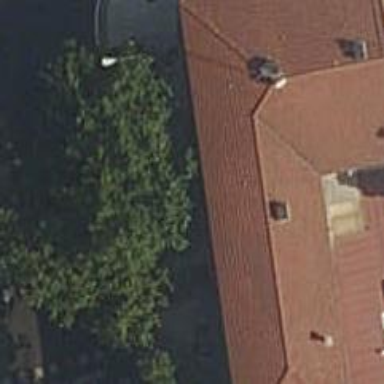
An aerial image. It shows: Flat-roofed apartment building.